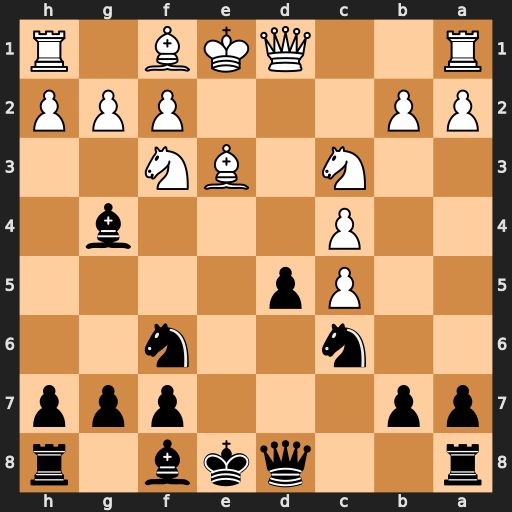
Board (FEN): r2qkb1r/pp3ppp/2n2n2/2Pp4/2P3b1/2N1BN2/PP3PPP/R2QKB1R
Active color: b
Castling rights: KQkq
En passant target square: -
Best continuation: d4 Bxd4 Bxf3 Bxf6 Qxd1+ Nxd1 Bxd1 Rxd1 gxf6